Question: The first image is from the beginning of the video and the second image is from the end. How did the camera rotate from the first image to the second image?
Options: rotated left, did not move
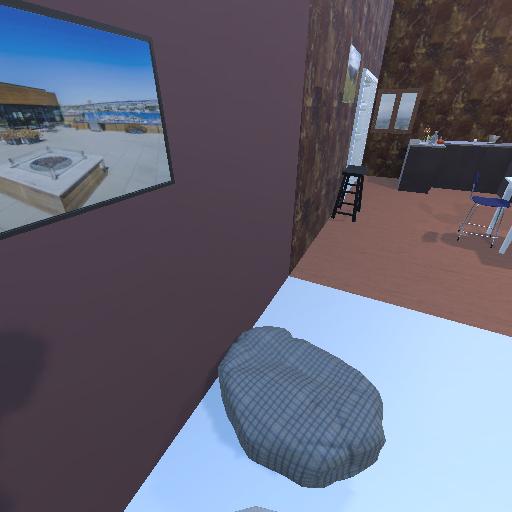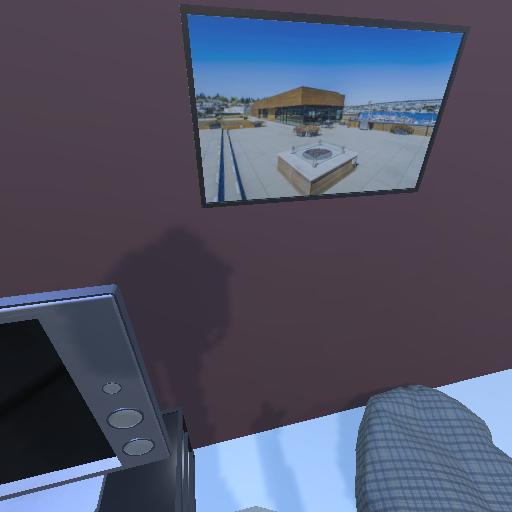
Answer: rotated left